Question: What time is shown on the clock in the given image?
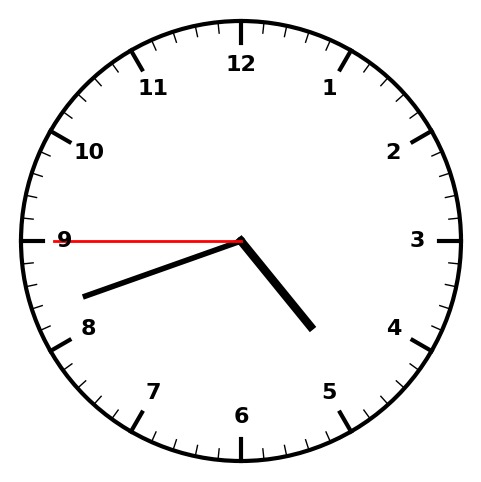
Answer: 04:41:45